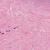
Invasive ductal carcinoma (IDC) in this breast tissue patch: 0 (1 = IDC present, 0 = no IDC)